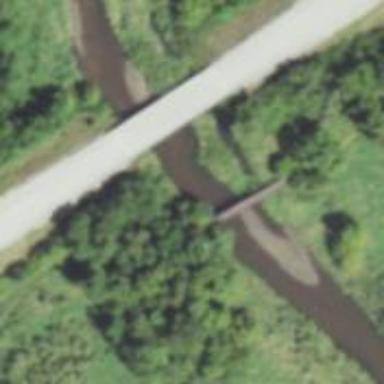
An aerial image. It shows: Bridge over cycleway.